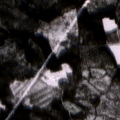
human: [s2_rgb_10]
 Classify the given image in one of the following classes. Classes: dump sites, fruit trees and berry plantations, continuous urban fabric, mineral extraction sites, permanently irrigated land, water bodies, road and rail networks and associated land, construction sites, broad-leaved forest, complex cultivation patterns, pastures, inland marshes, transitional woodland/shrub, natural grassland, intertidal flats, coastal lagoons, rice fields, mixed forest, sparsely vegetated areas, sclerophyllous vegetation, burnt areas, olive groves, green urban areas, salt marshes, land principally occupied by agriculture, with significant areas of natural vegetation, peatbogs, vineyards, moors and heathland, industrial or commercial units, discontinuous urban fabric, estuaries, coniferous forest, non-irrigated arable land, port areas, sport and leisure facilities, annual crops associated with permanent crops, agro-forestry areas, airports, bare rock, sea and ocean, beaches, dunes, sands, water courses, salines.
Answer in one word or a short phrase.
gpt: coniferous forest, mixed forest, transitional woodland/shrub